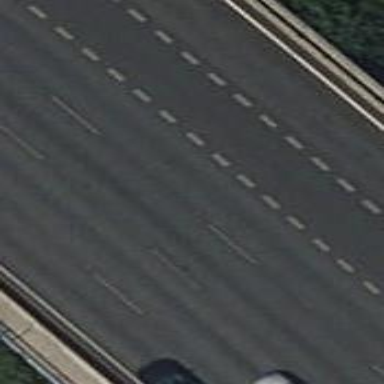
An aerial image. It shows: Asphalt bridge on motorway.